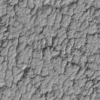
Label: not_dusty